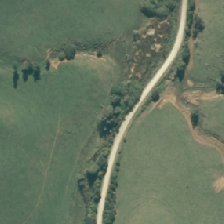
Land cover: deciduous_hardwood